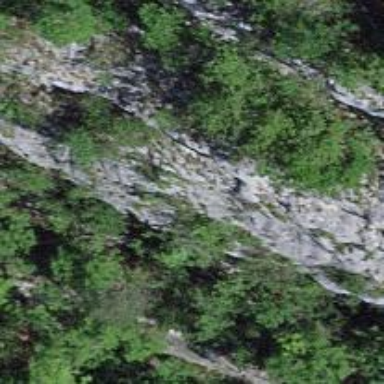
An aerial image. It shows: Cliff in nature.